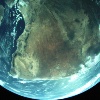
Label: land